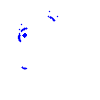
Particle: proton